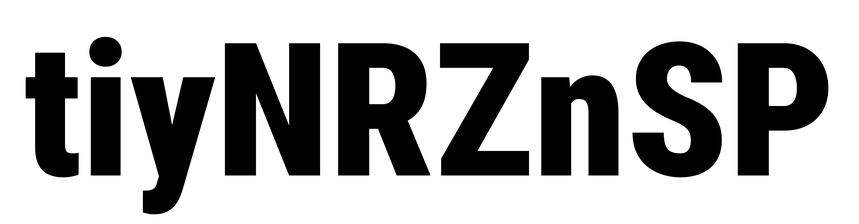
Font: Roboto_Condensed_Black